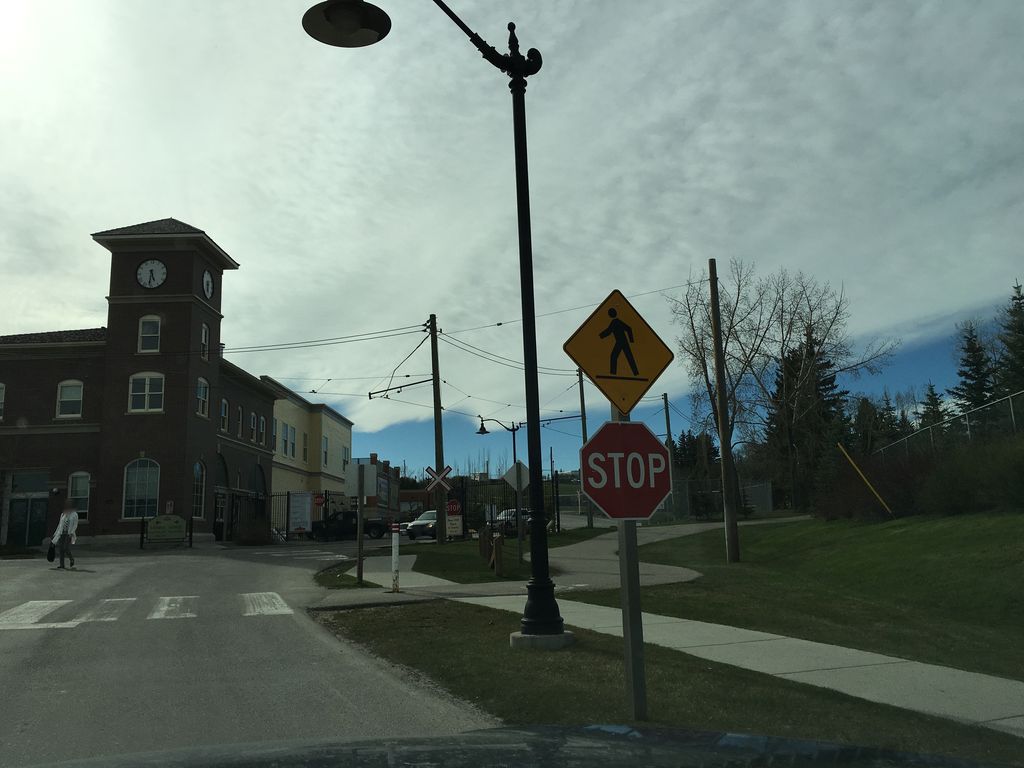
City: calgary